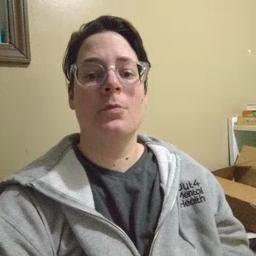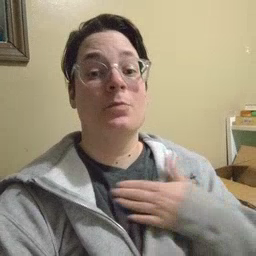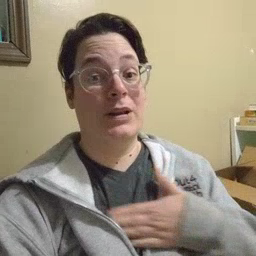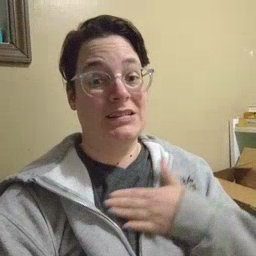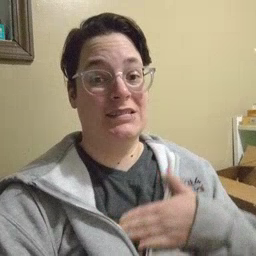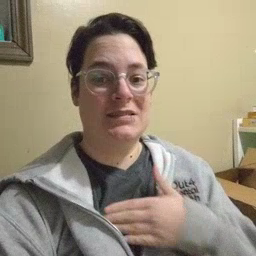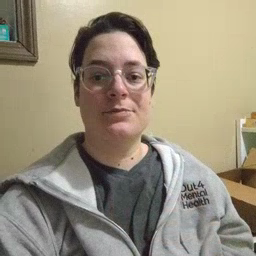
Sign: please